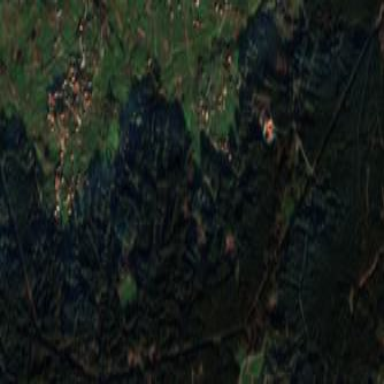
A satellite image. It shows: Forest area.